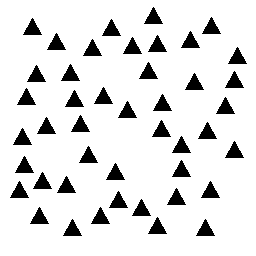
Squares: 0
Triangles: 44
Stars: 0
Total shapes: 44